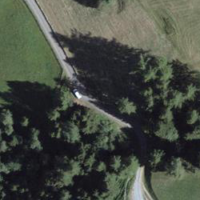
EUNIS habitat code: 43
Species observed at this site:
Silene dioica